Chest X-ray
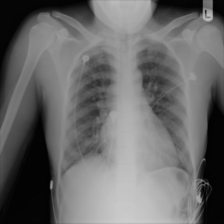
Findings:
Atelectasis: negative
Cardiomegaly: negative
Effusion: negative
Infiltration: negative
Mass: negative
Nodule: negative
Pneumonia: negative
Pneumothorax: negative
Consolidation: negative
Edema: positive
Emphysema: negative
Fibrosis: negative
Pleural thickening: negative
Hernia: negative